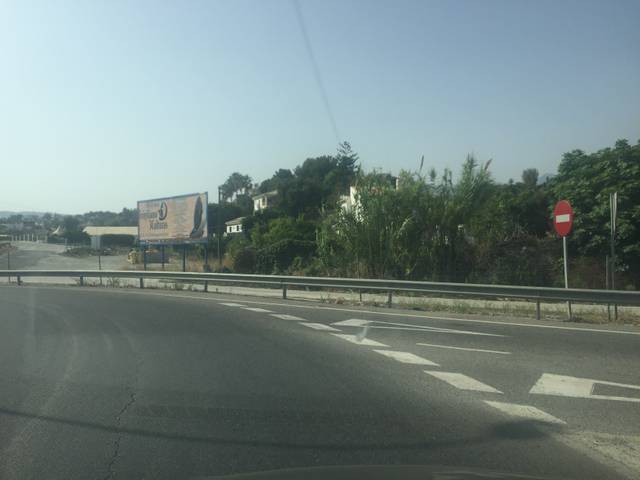
Region: Spain
Coordinates: 36.764, -3.888